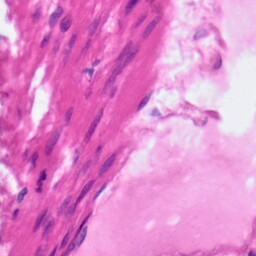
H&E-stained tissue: Pancreatic